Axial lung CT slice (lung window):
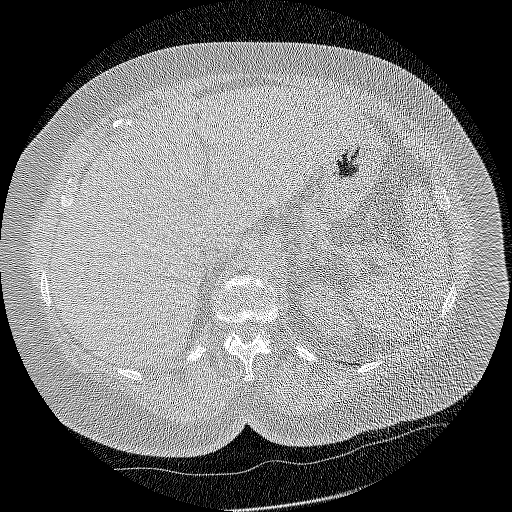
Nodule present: no